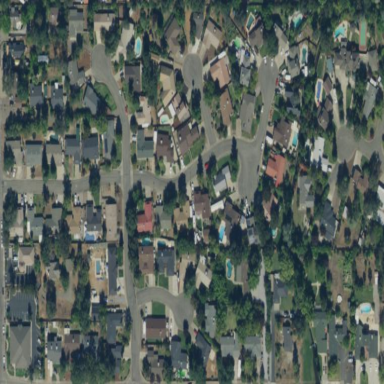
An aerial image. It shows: Residential neighbourhood.